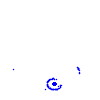
Particle: kaon